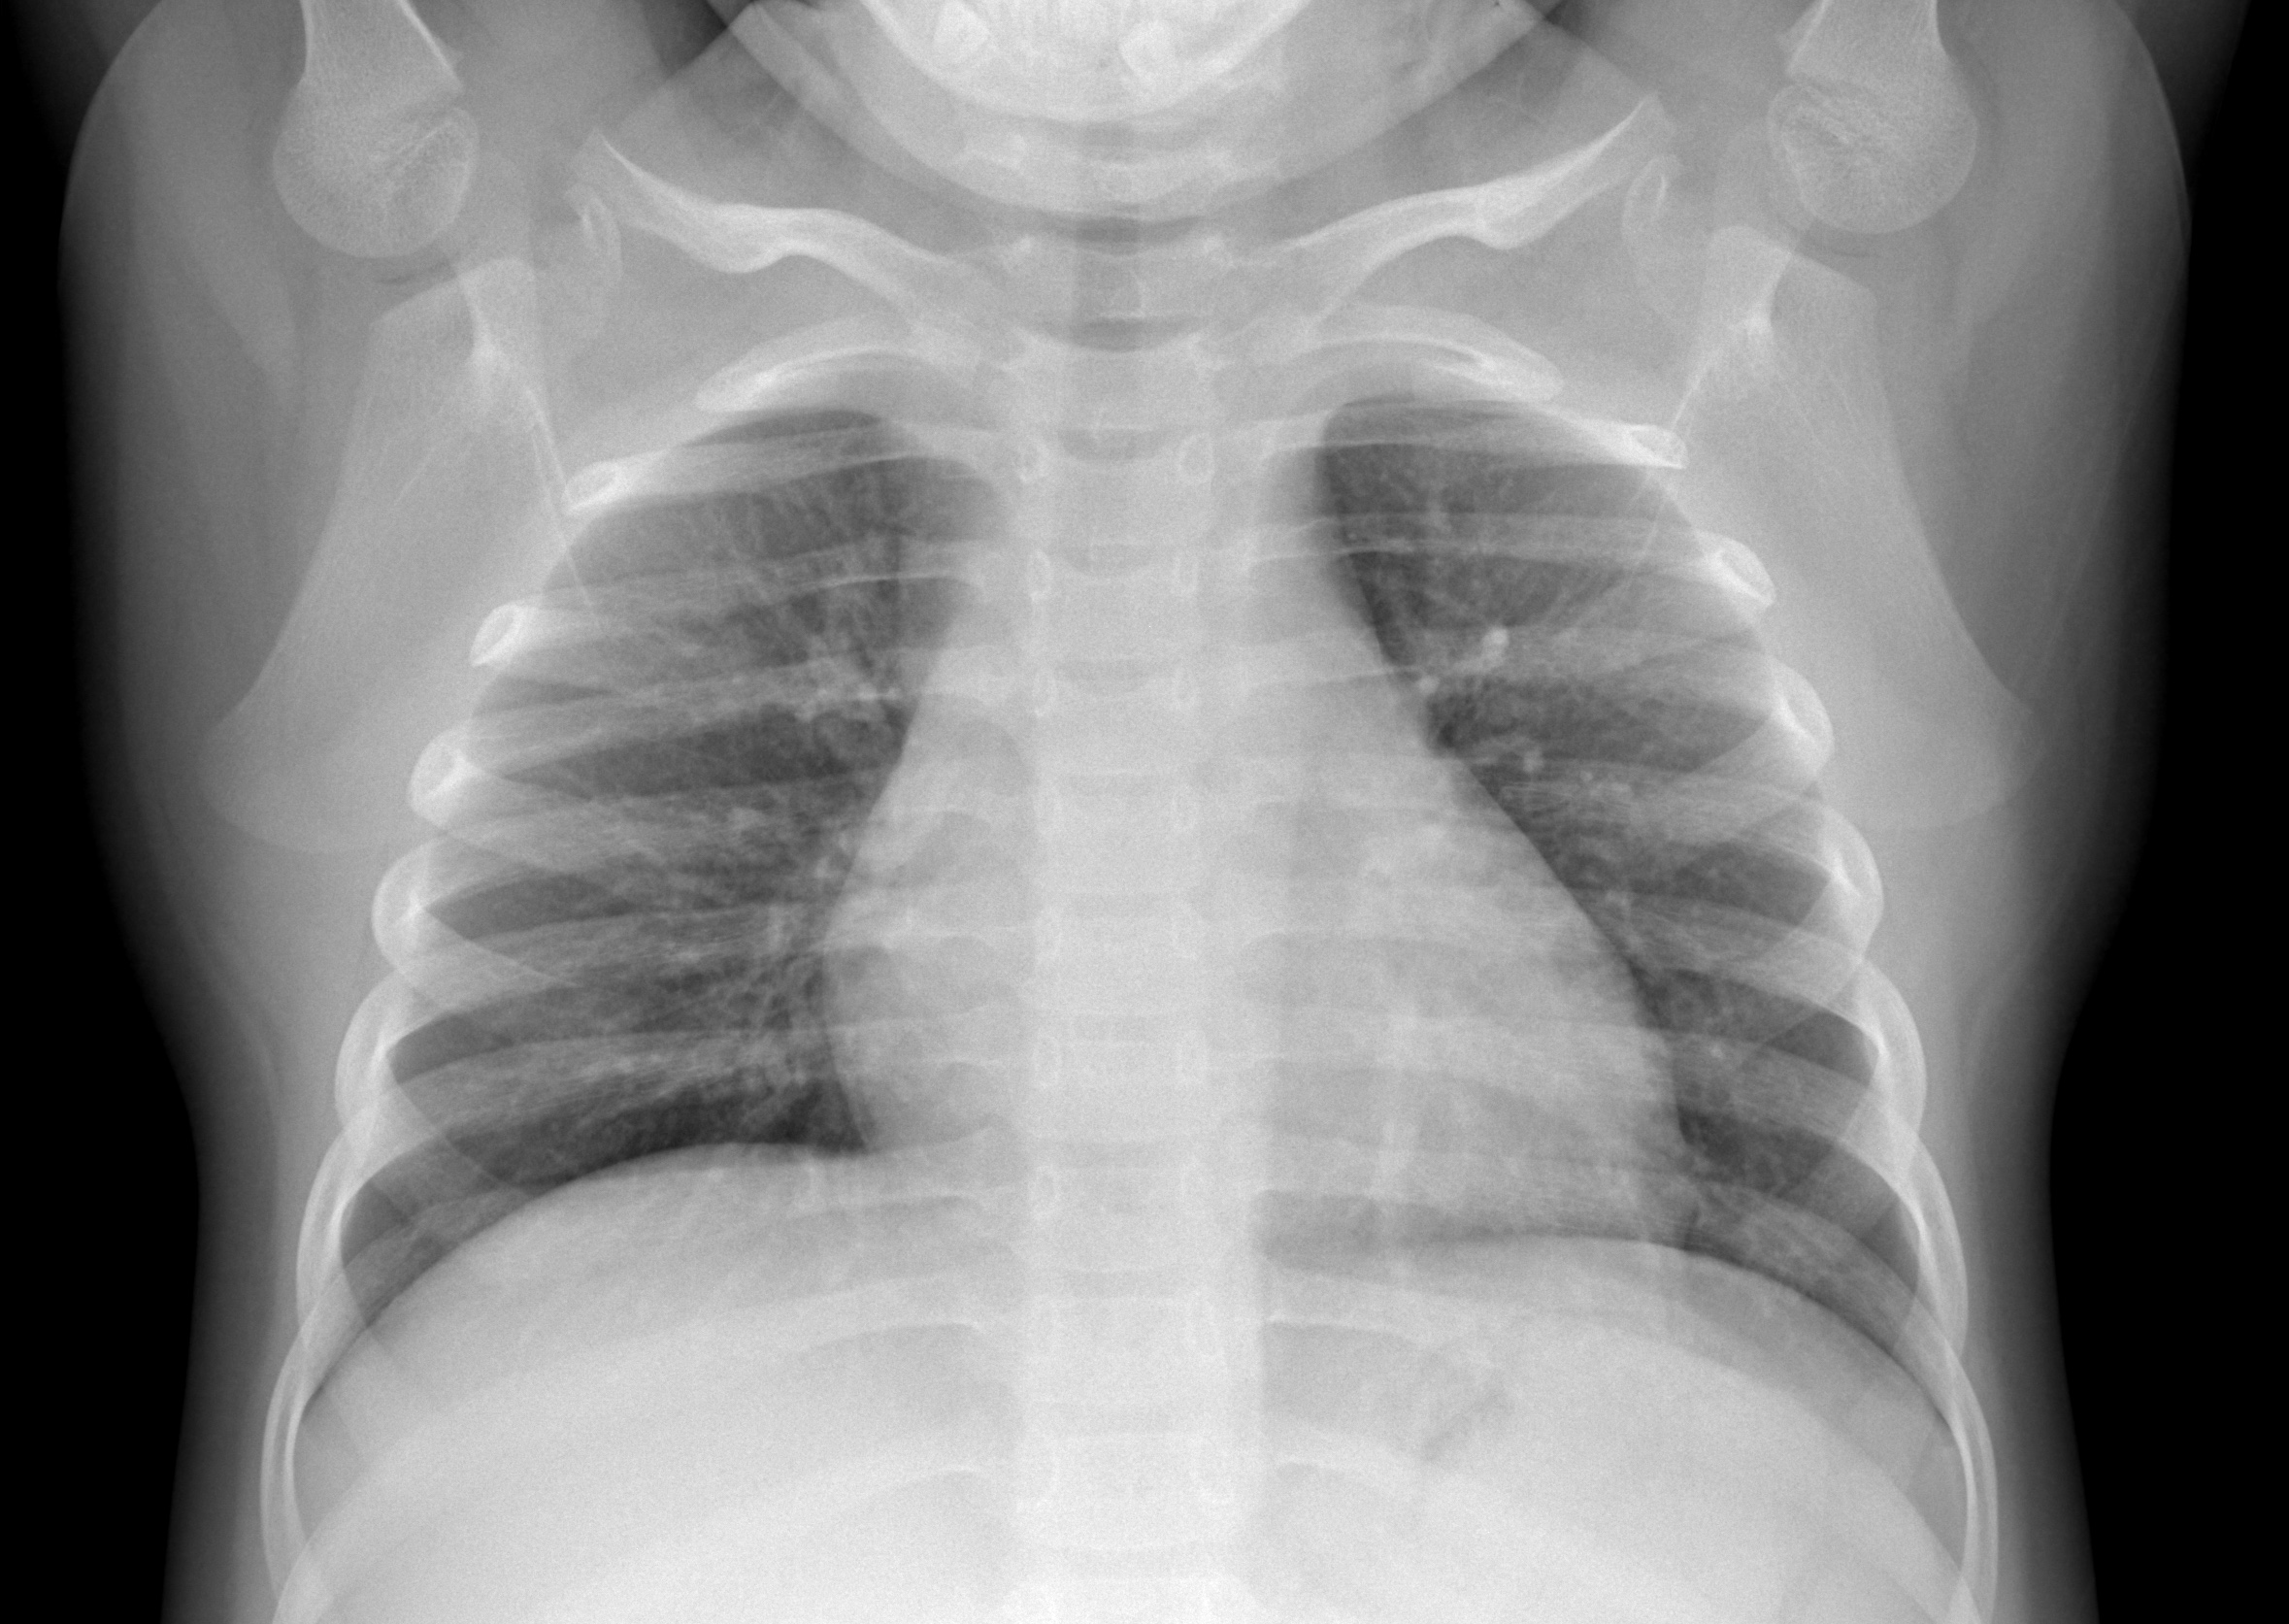
Diagnosis: NORMAL